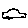
Label: car